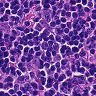
Metastatic tissue present: no